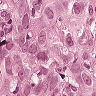
Metastatic tissue present: yes